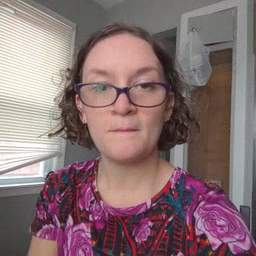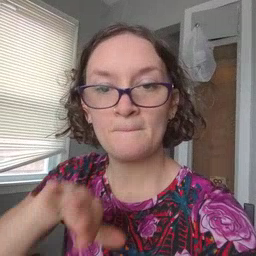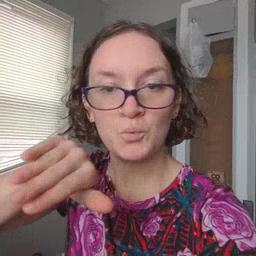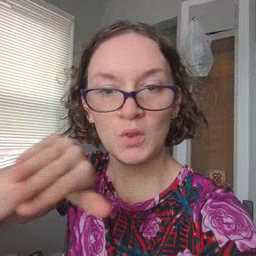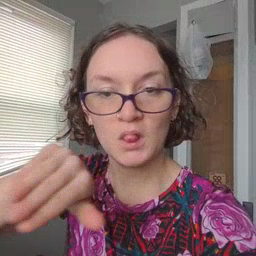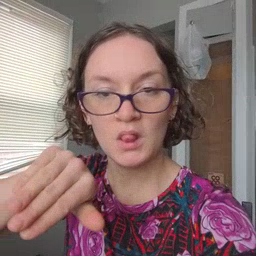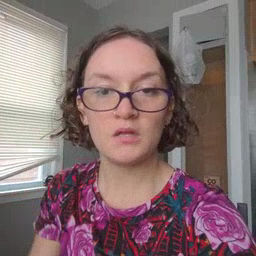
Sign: pool